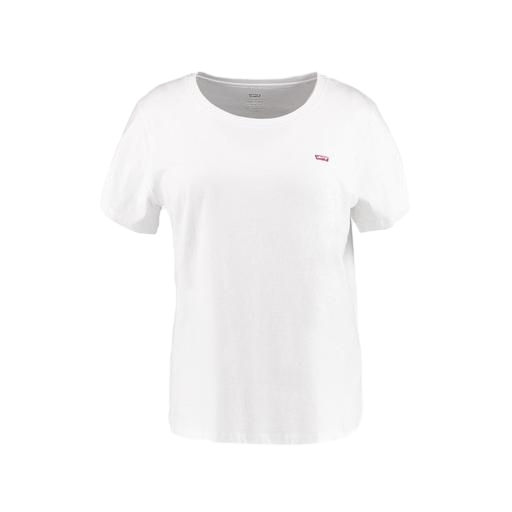
white logo-embroidered t-shirt, white classic tee, white logo-print t-shirt, white background